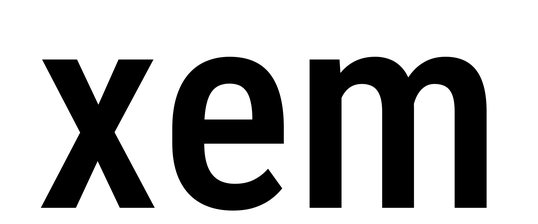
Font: Roboto_Condensed_Medium